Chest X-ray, AP view. Patient: 48 years old, sex M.
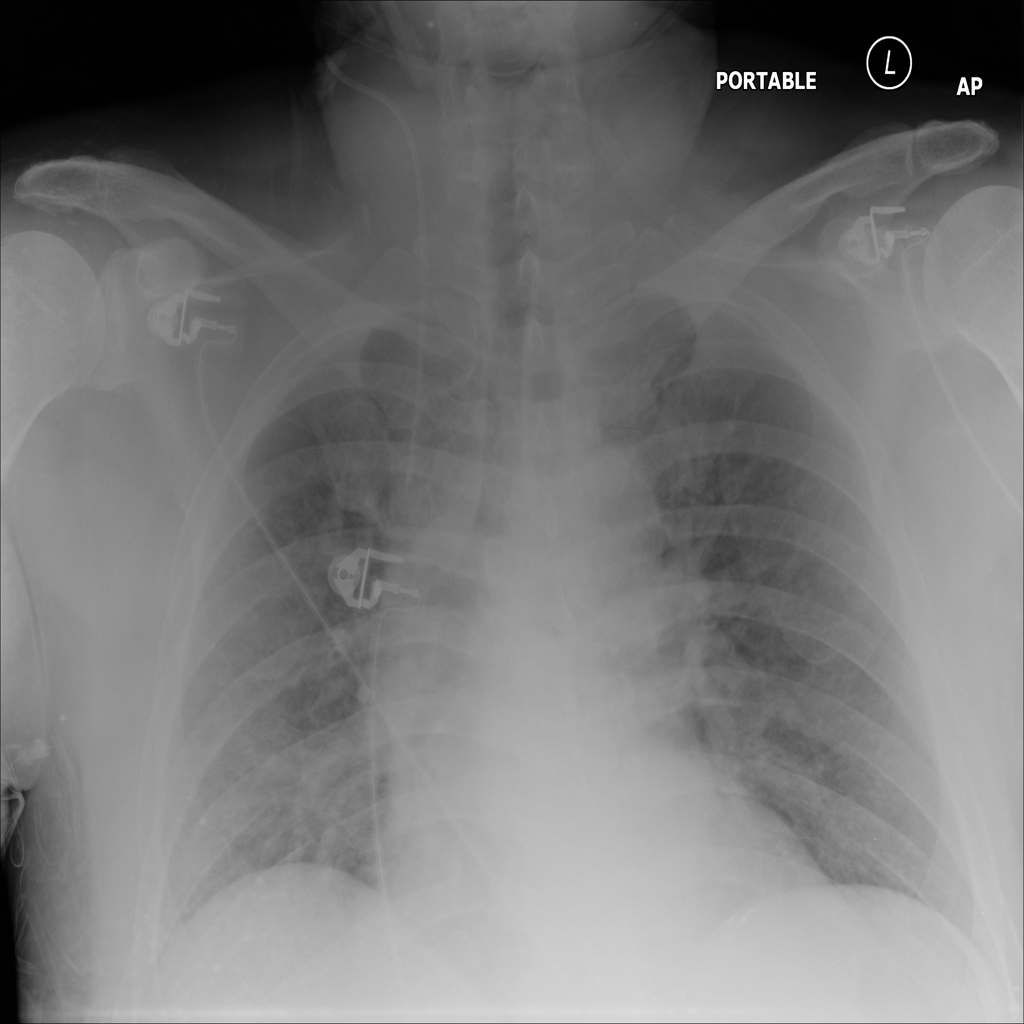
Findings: No Finding